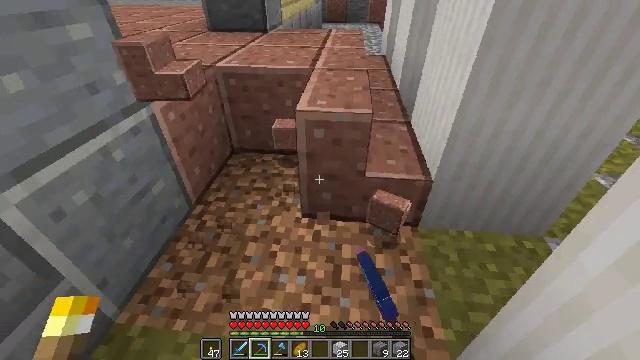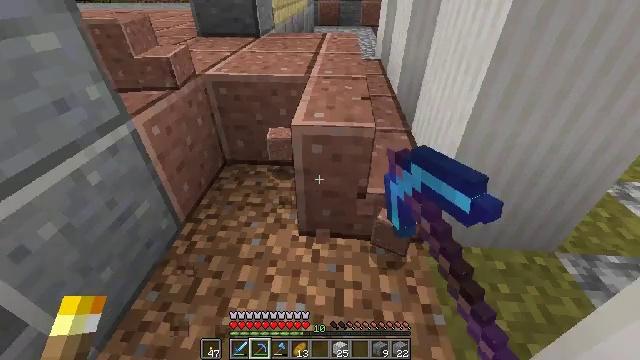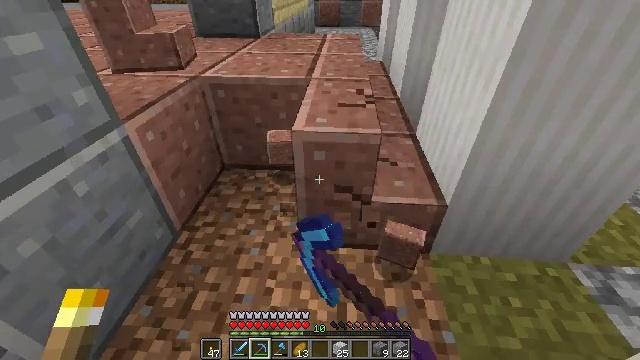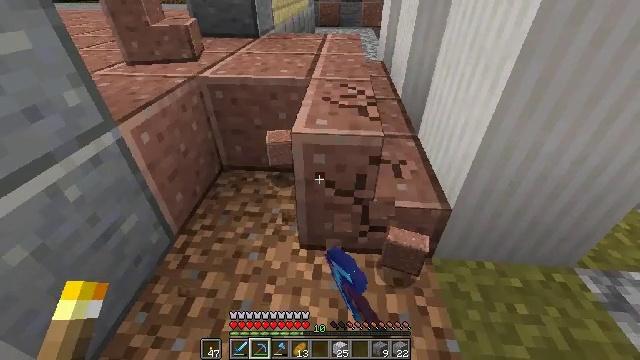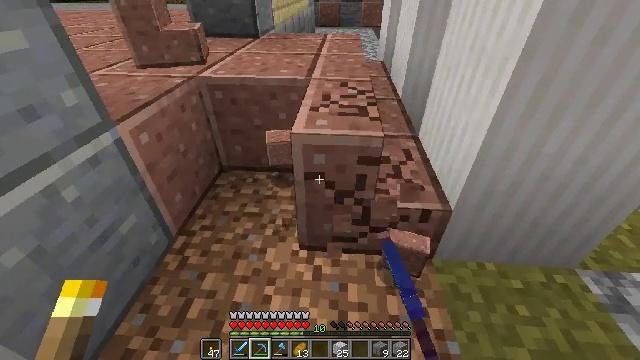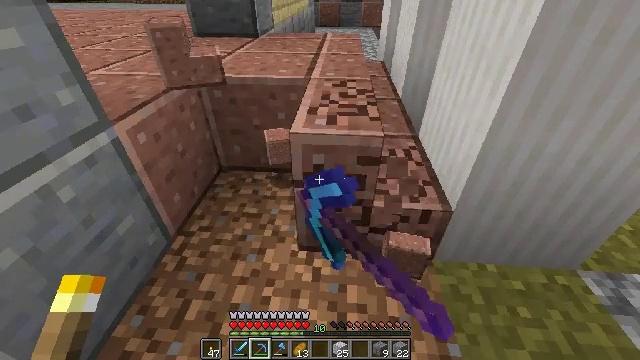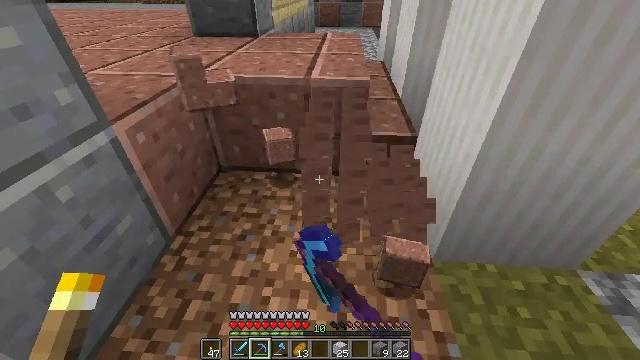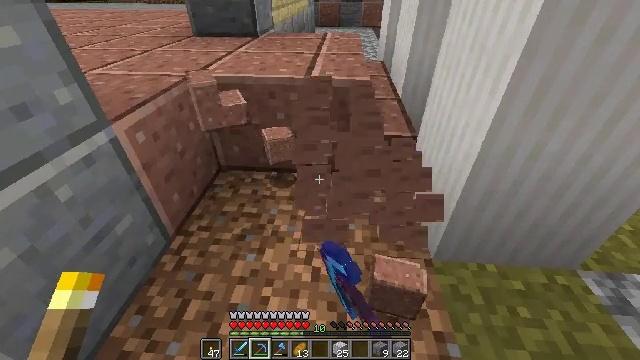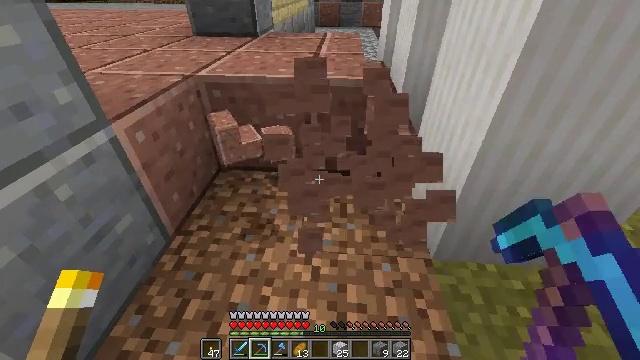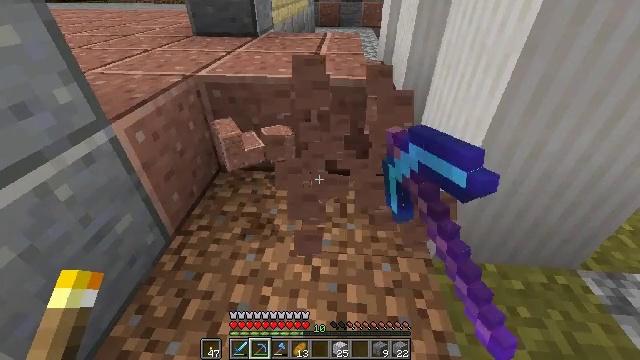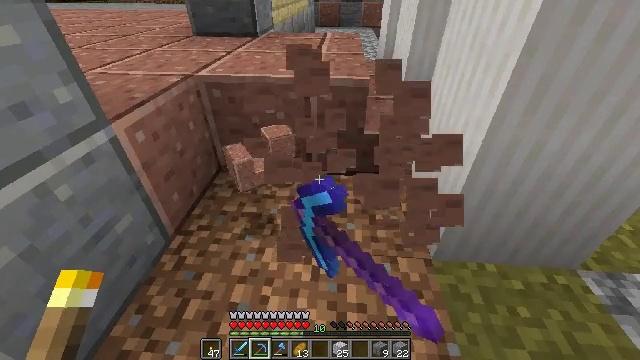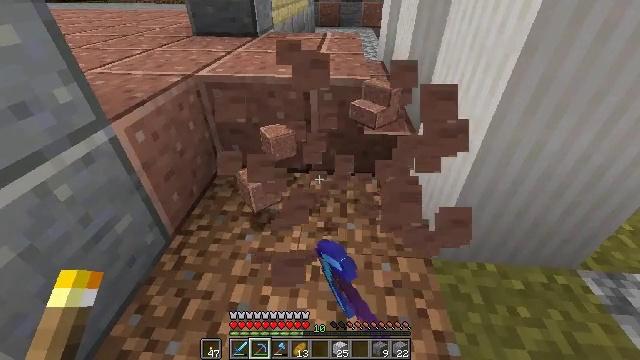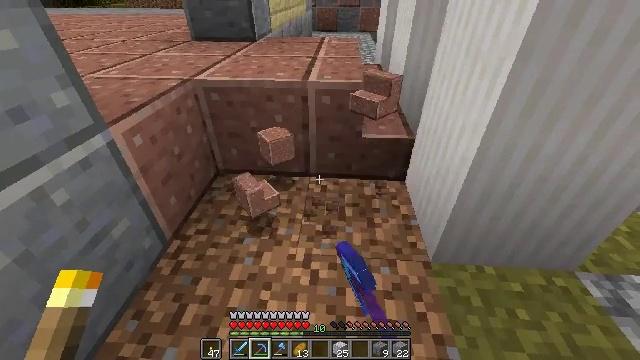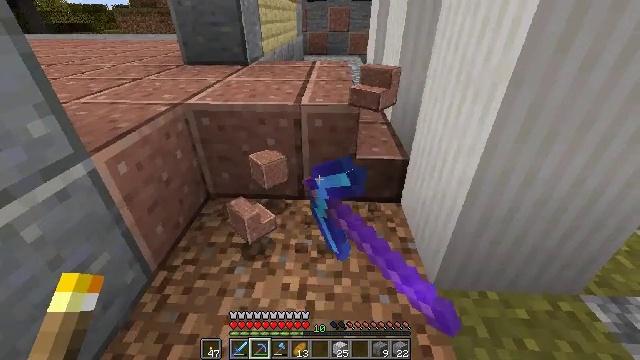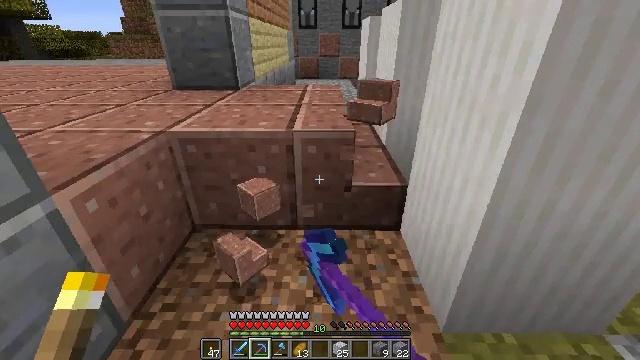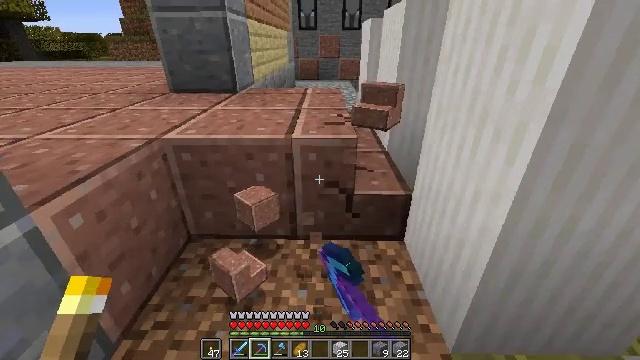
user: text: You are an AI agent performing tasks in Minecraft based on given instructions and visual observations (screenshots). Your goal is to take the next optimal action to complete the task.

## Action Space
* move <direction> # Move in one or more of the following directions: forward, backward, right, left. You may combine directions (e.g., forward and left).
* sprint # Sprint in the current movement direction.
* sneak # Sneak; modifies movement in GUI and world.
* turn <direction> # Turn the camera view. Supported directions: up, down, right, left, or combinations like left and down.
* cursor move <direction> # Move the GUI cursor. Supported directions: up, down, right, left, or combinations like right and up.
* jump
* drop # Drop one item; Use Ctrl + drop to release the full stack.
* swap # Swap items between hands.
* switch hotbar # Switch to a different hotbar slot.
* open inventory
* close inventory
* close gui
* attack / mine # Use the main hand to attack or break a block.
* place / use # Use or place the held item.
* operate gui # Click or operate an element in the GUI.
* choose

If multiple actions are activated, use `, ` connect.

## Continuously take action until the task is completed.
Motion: motion action
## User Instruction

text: Use a pickaxe to mine polished granite stairs.
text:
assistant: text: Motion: turn right, attack / mine
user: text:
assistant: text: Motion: attack / mine
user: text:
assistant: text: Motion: attack / mine
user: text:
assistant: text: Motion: attack / mine
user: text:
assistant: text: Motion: attack / mine
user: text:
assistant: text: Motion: attack / mine
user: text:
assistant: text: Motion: attack / mine
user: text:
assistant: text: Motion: attack / mine
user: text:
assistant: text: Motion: attack / mine
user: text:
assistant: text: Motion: attack / mine
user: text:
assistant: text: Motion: attack / mine
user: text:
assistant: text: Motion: attack / mine
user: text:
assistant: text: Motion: move forward, turn right and up, attack / mine
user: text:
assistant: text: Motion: move forward, turn right and up, attack / mine
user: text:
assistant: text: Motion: move forward, attack / mine
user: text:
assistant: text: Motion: attack / mine
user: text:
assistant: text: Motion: attack / mine
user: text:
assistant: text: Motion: attack / mine
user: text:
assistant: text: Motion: attack / mine
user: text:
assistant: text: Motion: attack / mine
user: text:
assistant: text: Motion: attack / mine
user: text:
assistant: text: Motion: attack / mine
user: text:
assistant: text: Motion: attack / mine
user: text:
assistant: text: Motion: attack / mine